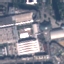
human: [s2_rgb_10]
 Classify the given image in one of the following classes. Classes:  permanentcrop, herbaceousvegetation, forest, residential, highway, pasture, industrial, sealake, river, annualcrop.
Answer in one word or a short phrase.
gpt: Industrial